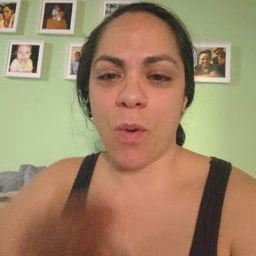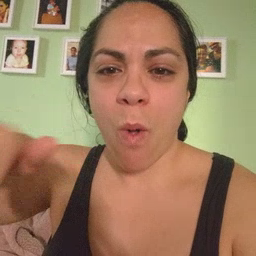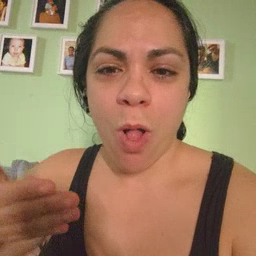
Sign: all